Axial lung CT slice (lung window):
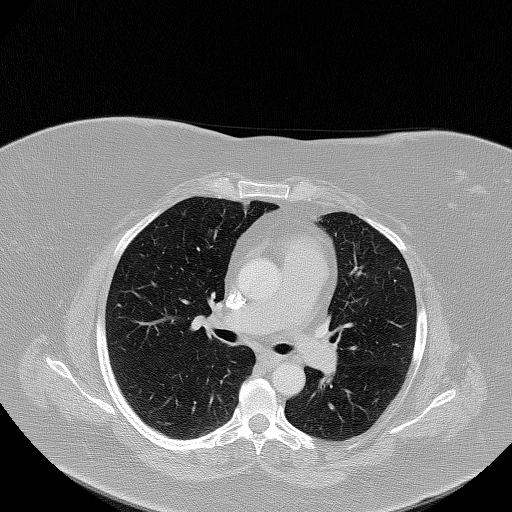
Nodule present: no